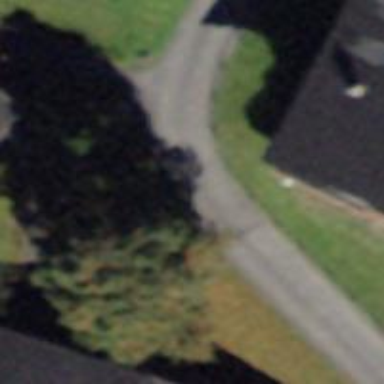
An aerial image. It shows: Footway with Teer surface.